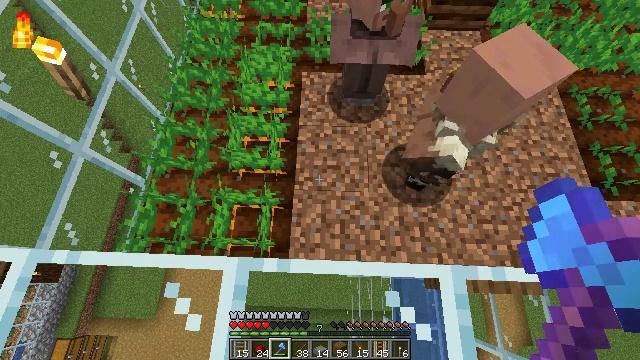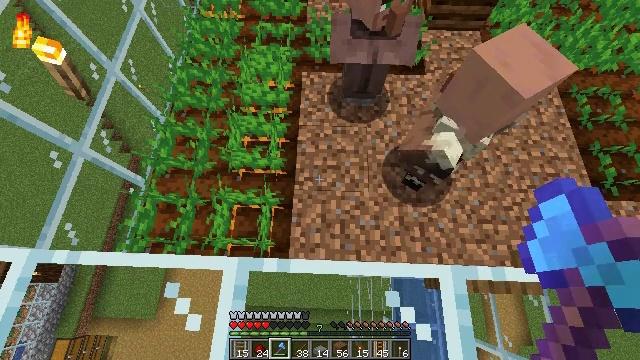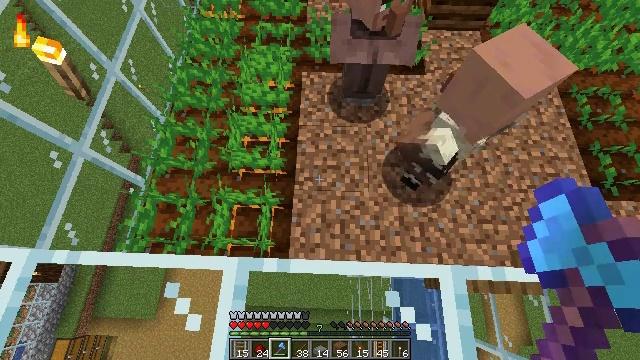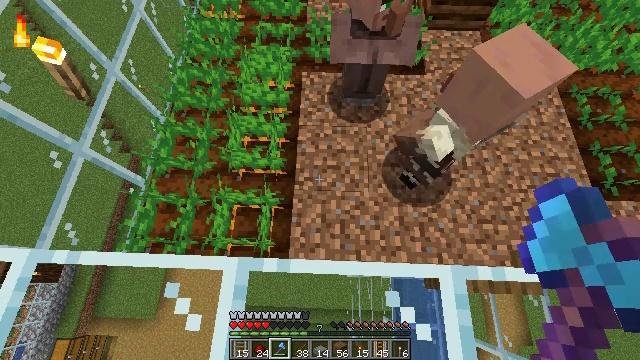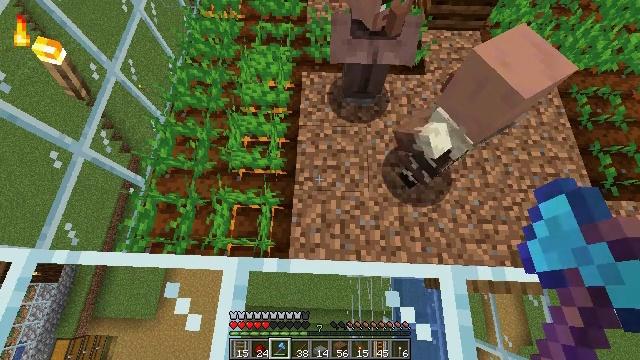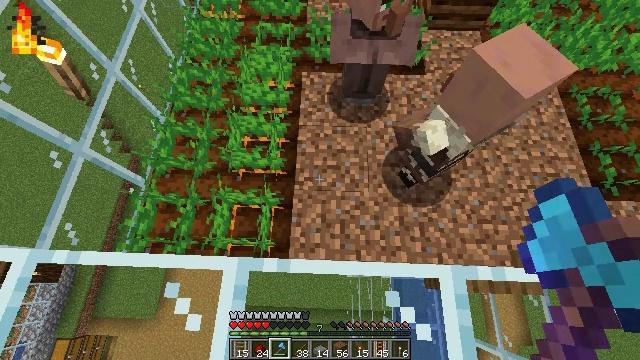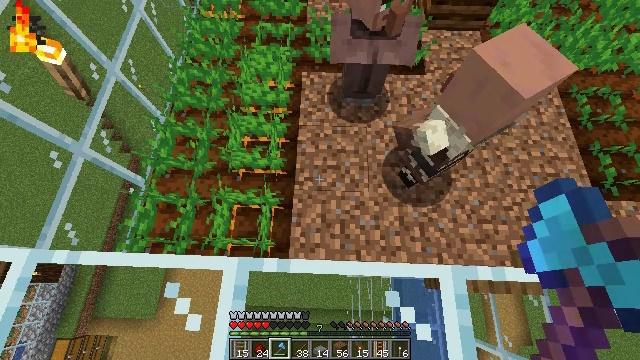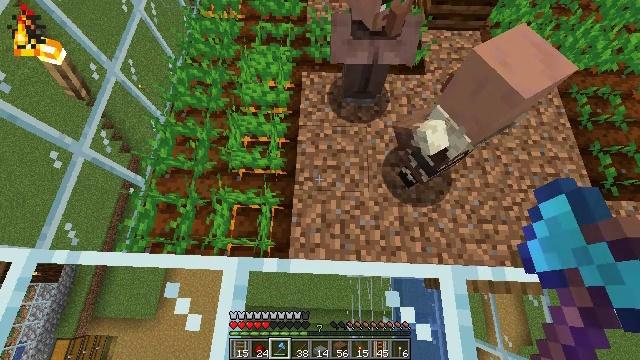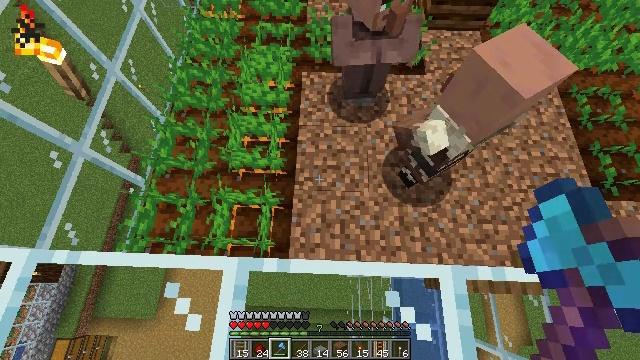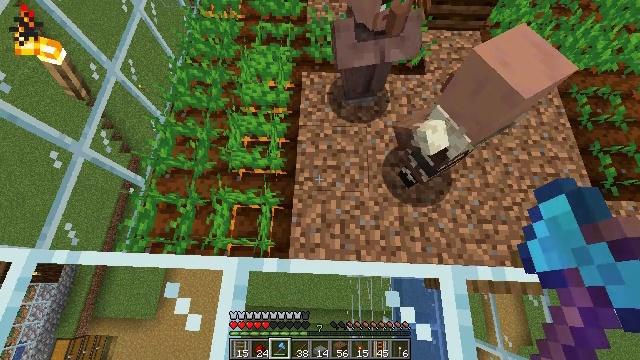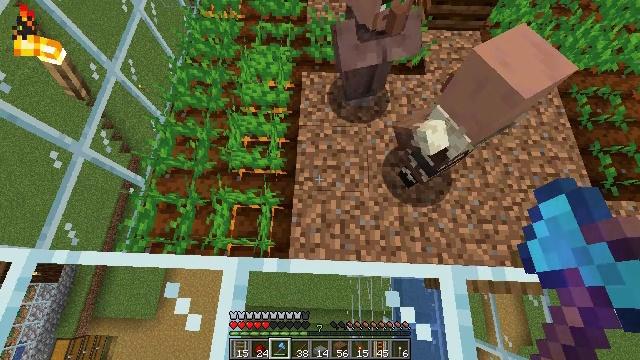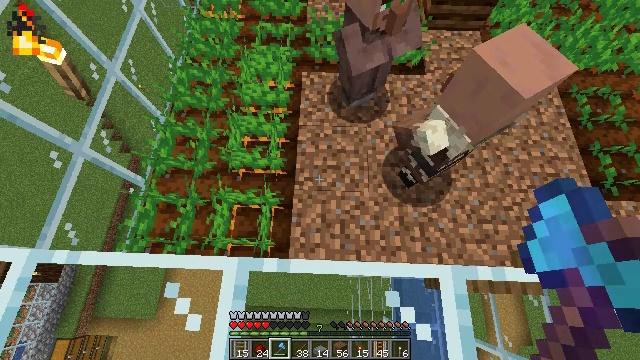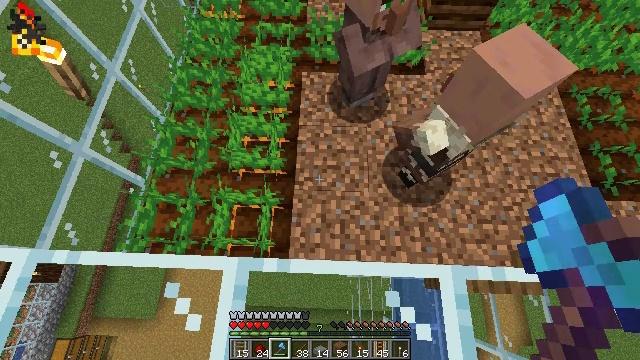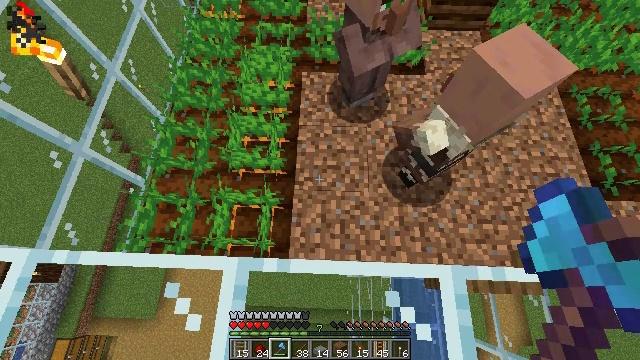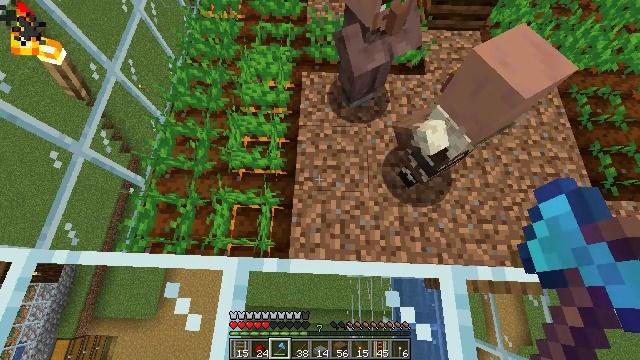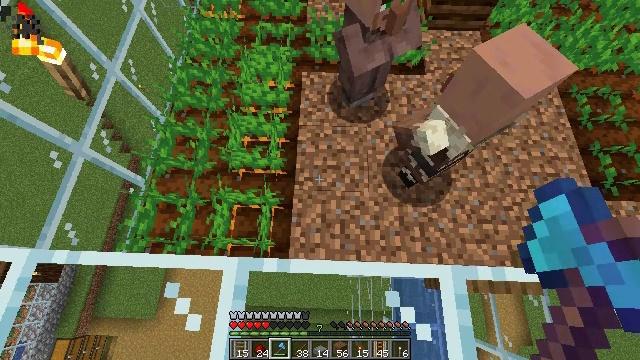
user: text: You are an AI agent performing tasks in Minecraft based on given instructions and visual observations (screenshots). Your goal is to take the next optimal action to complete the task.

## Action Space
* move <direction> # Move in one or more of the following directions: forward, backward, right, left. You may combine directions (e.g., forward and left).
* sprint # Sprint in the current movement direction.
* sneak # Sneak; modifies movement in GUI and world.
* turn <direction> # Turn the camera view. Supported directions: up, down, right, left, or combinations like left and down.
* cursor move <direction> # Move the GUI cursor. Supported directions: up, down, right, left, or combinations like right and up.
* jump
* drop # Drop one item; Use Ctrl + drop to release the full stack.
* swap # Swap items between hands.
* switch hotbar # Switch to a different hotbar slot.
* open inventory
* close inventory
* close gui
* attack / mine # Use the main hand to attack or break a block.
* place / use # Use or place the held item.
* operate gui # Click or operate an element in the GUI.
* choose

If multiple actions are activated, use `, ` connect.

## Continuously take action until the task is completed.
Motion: motion action
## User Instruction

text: Eliminate the villager.
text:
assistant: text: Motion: sneak
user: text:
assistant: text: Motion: sneak
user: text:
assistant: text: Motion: sneak
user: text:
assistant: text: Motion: sneak
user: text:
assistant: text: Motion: sneak
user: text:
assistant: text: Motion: sneak
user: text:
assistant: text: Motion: sneak
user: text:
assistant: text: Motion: sneak
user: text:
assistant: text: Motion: sneak
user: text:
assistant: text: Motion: sneak
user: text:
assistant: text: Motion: sneak
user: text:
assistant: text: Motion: sneak
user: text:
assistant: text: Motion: sneak
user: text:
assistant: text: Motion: sneak
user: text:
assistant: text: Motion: sneak
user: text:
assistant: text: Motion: sneak
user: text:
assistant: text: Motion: sneak
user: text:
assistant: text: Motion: sneak
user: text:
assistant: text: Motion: sneak
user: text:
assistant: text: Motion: sneak
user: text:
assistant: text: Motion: sneak
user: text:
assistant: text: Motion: sneak
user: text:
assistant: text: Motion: sneak
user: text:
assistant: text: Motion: sneak
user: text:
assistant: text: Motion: sneak
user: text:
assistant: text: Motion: sneak
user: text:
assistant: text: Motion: sneak
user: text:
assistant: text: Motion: sneak
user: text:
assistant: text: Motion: sneak
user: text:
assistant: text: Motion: sneak